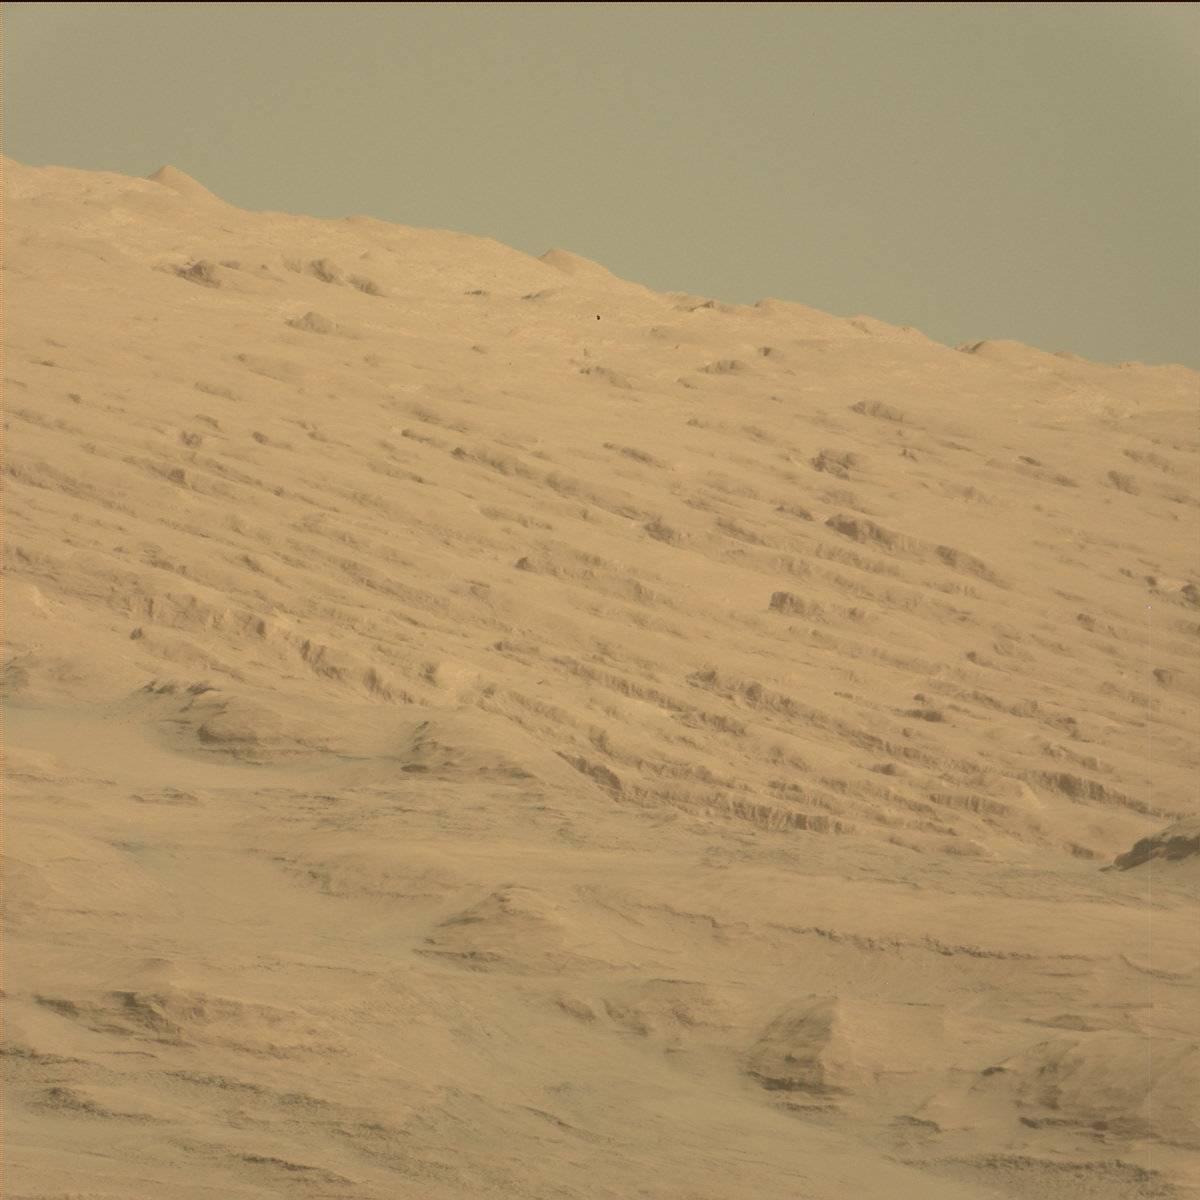
Terrain classes present: Ridge, Sky